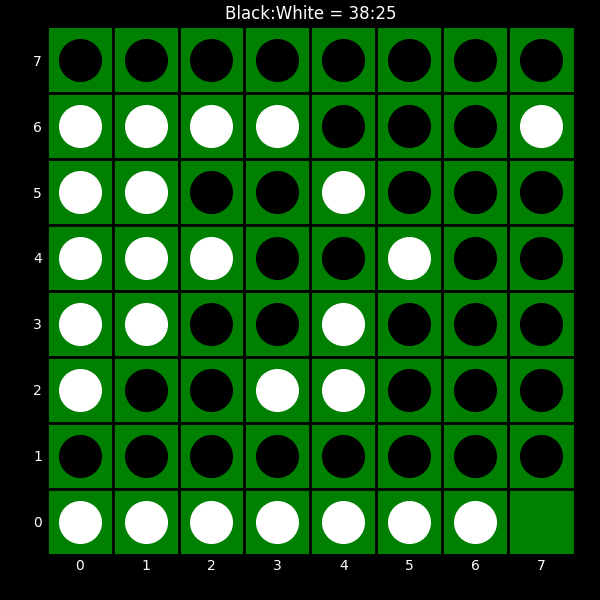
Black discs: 38
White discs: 25